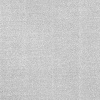
Atmospheric dust classification: dusty